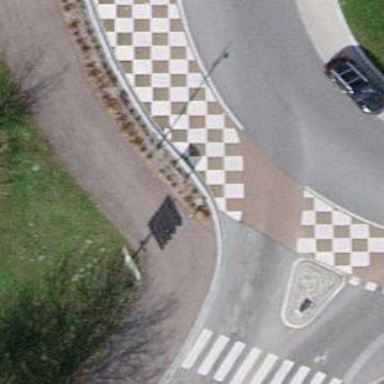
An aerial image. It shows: Bollard.